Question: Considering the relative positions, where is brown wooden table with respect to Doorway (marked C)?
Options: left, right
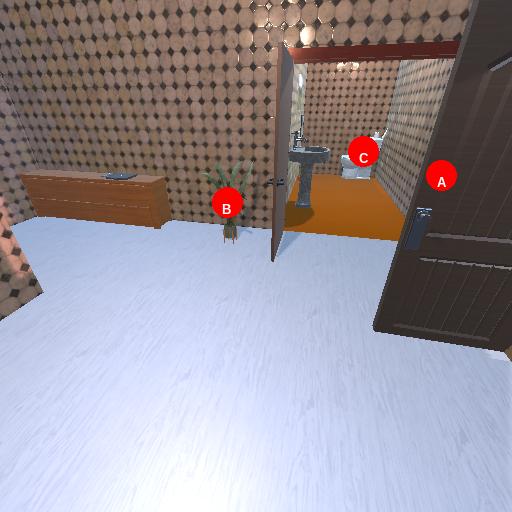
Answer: left